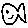
Label: fish